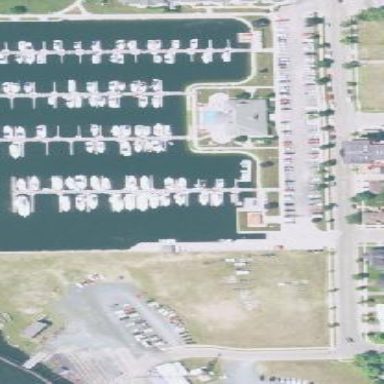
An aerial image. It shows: Marina on leisure land.